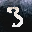
Label: 3